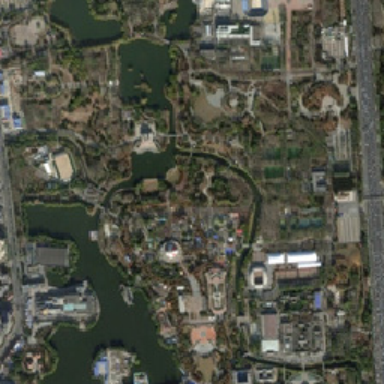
There is a playground in the park .